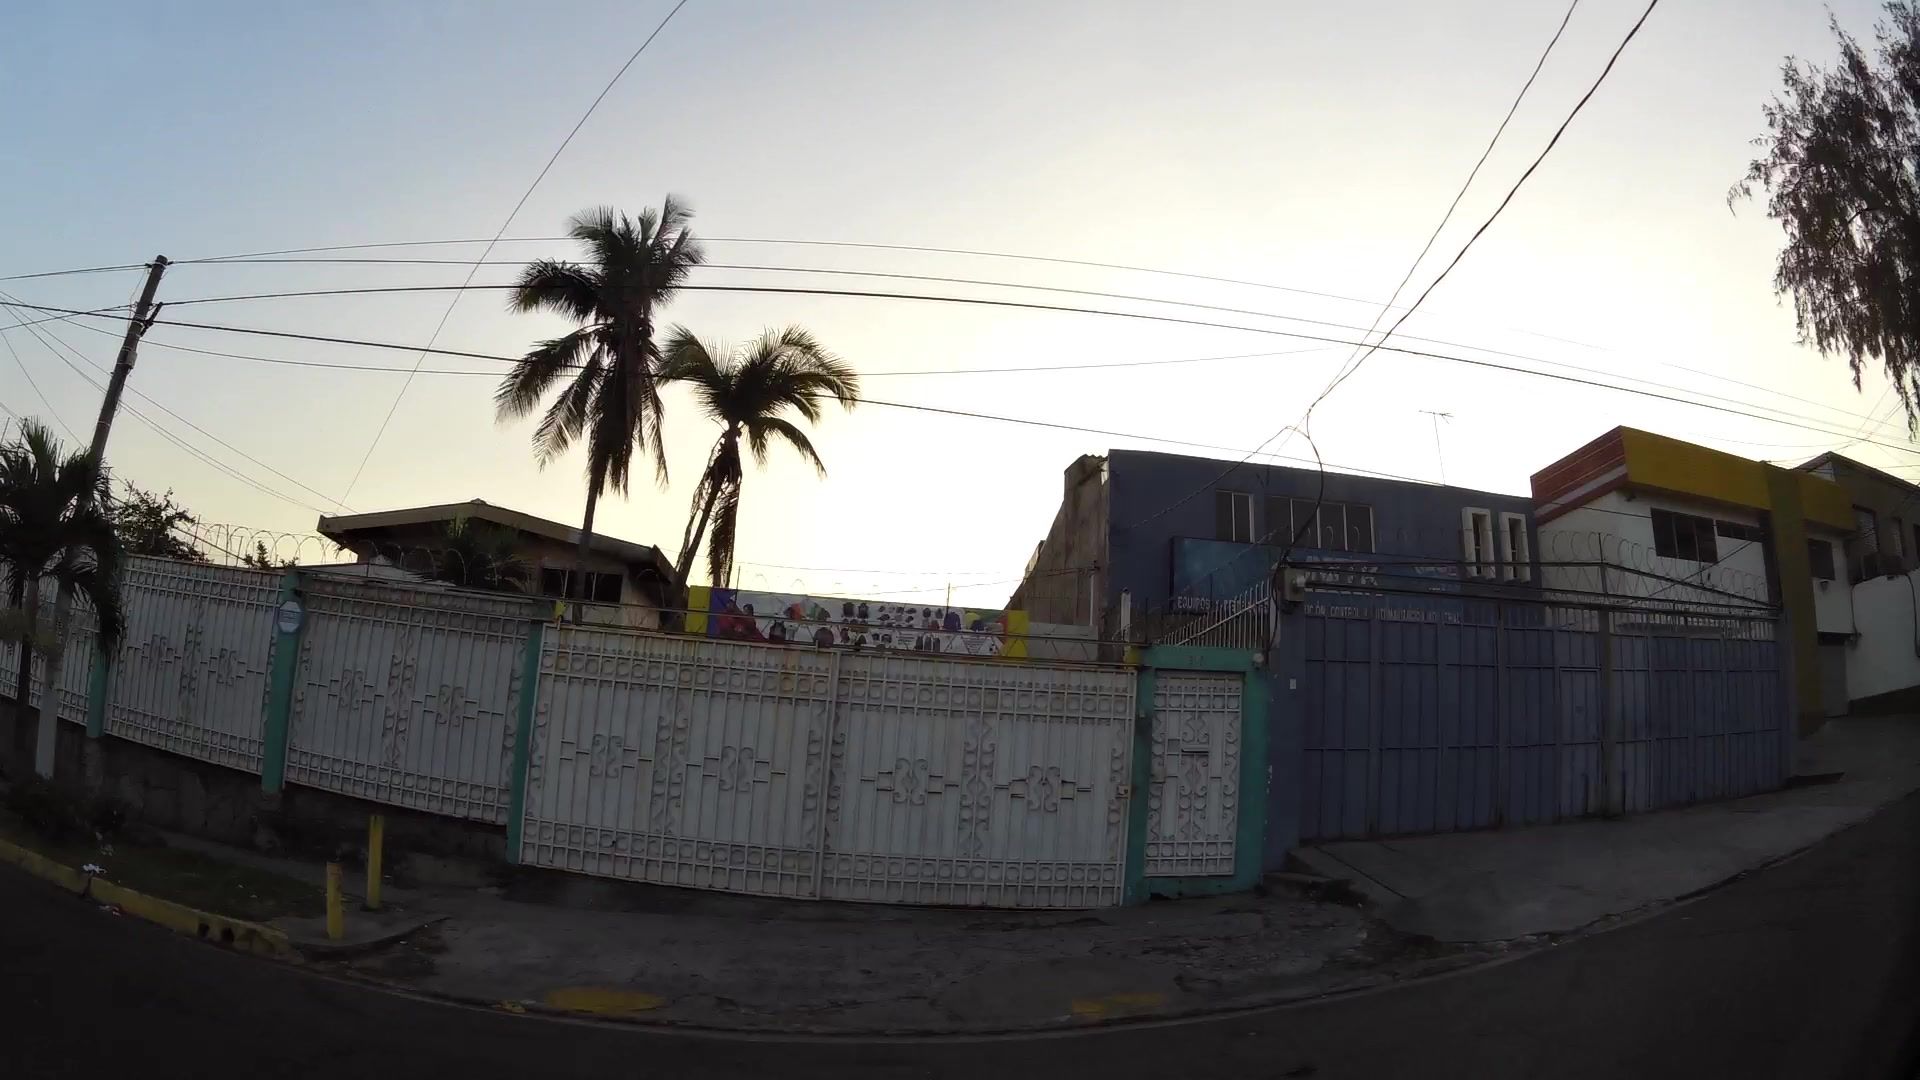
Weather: snowy
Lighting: dusk/dawn
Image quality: good
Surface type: driving surface
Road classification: tertiary
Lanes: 2
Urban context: urban centre
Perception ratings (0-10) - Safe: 3.69, Lively: 3.04, Beautiful: 3.11, Boring: 4.27, Depressing: 6.94, Wealthy: 2.93